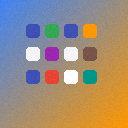
Screen state: on